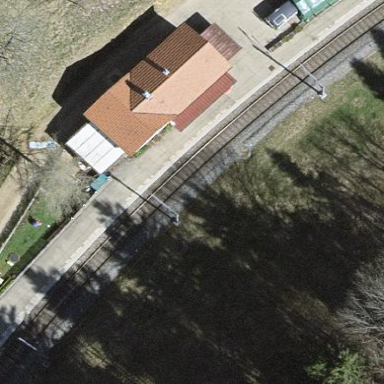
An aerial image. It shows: Platform for public transport and railway services.